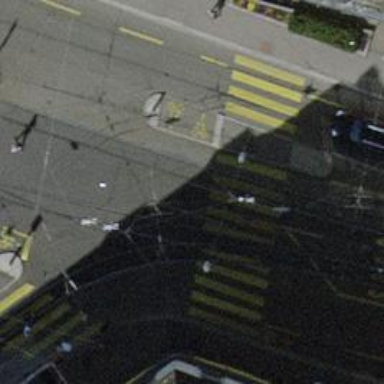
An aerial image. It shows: Tram crossing on the railway.